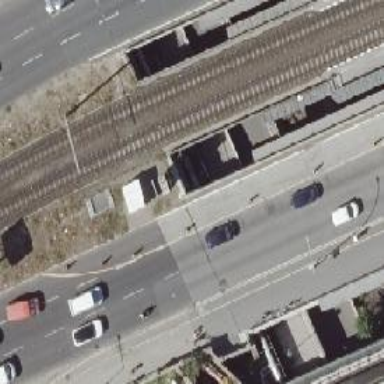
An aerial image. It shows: Footway with asphalt surface. It passes through building tunnel.